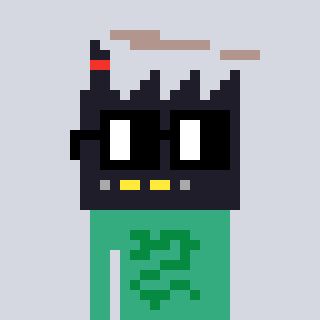
a pixel art character with square black glasses, a factory-shaped head and a teal-colored body on a cool background